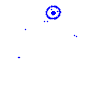
Particle: proton